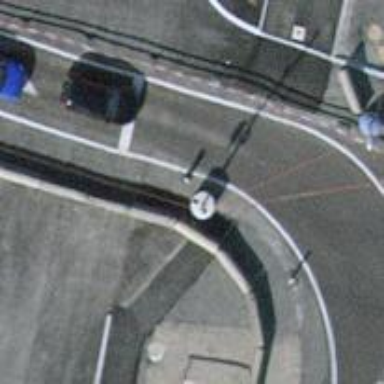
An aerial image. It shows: Crossing with traffic signals.